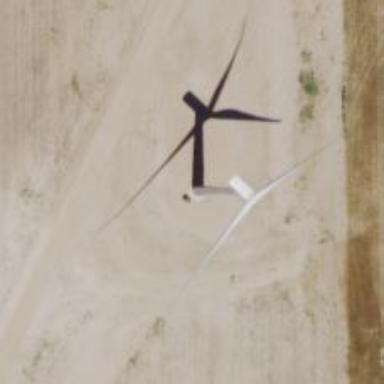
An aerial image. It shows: Wind generator powered by horizontal axis wind turbine.